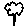
Label: tree